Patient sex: M
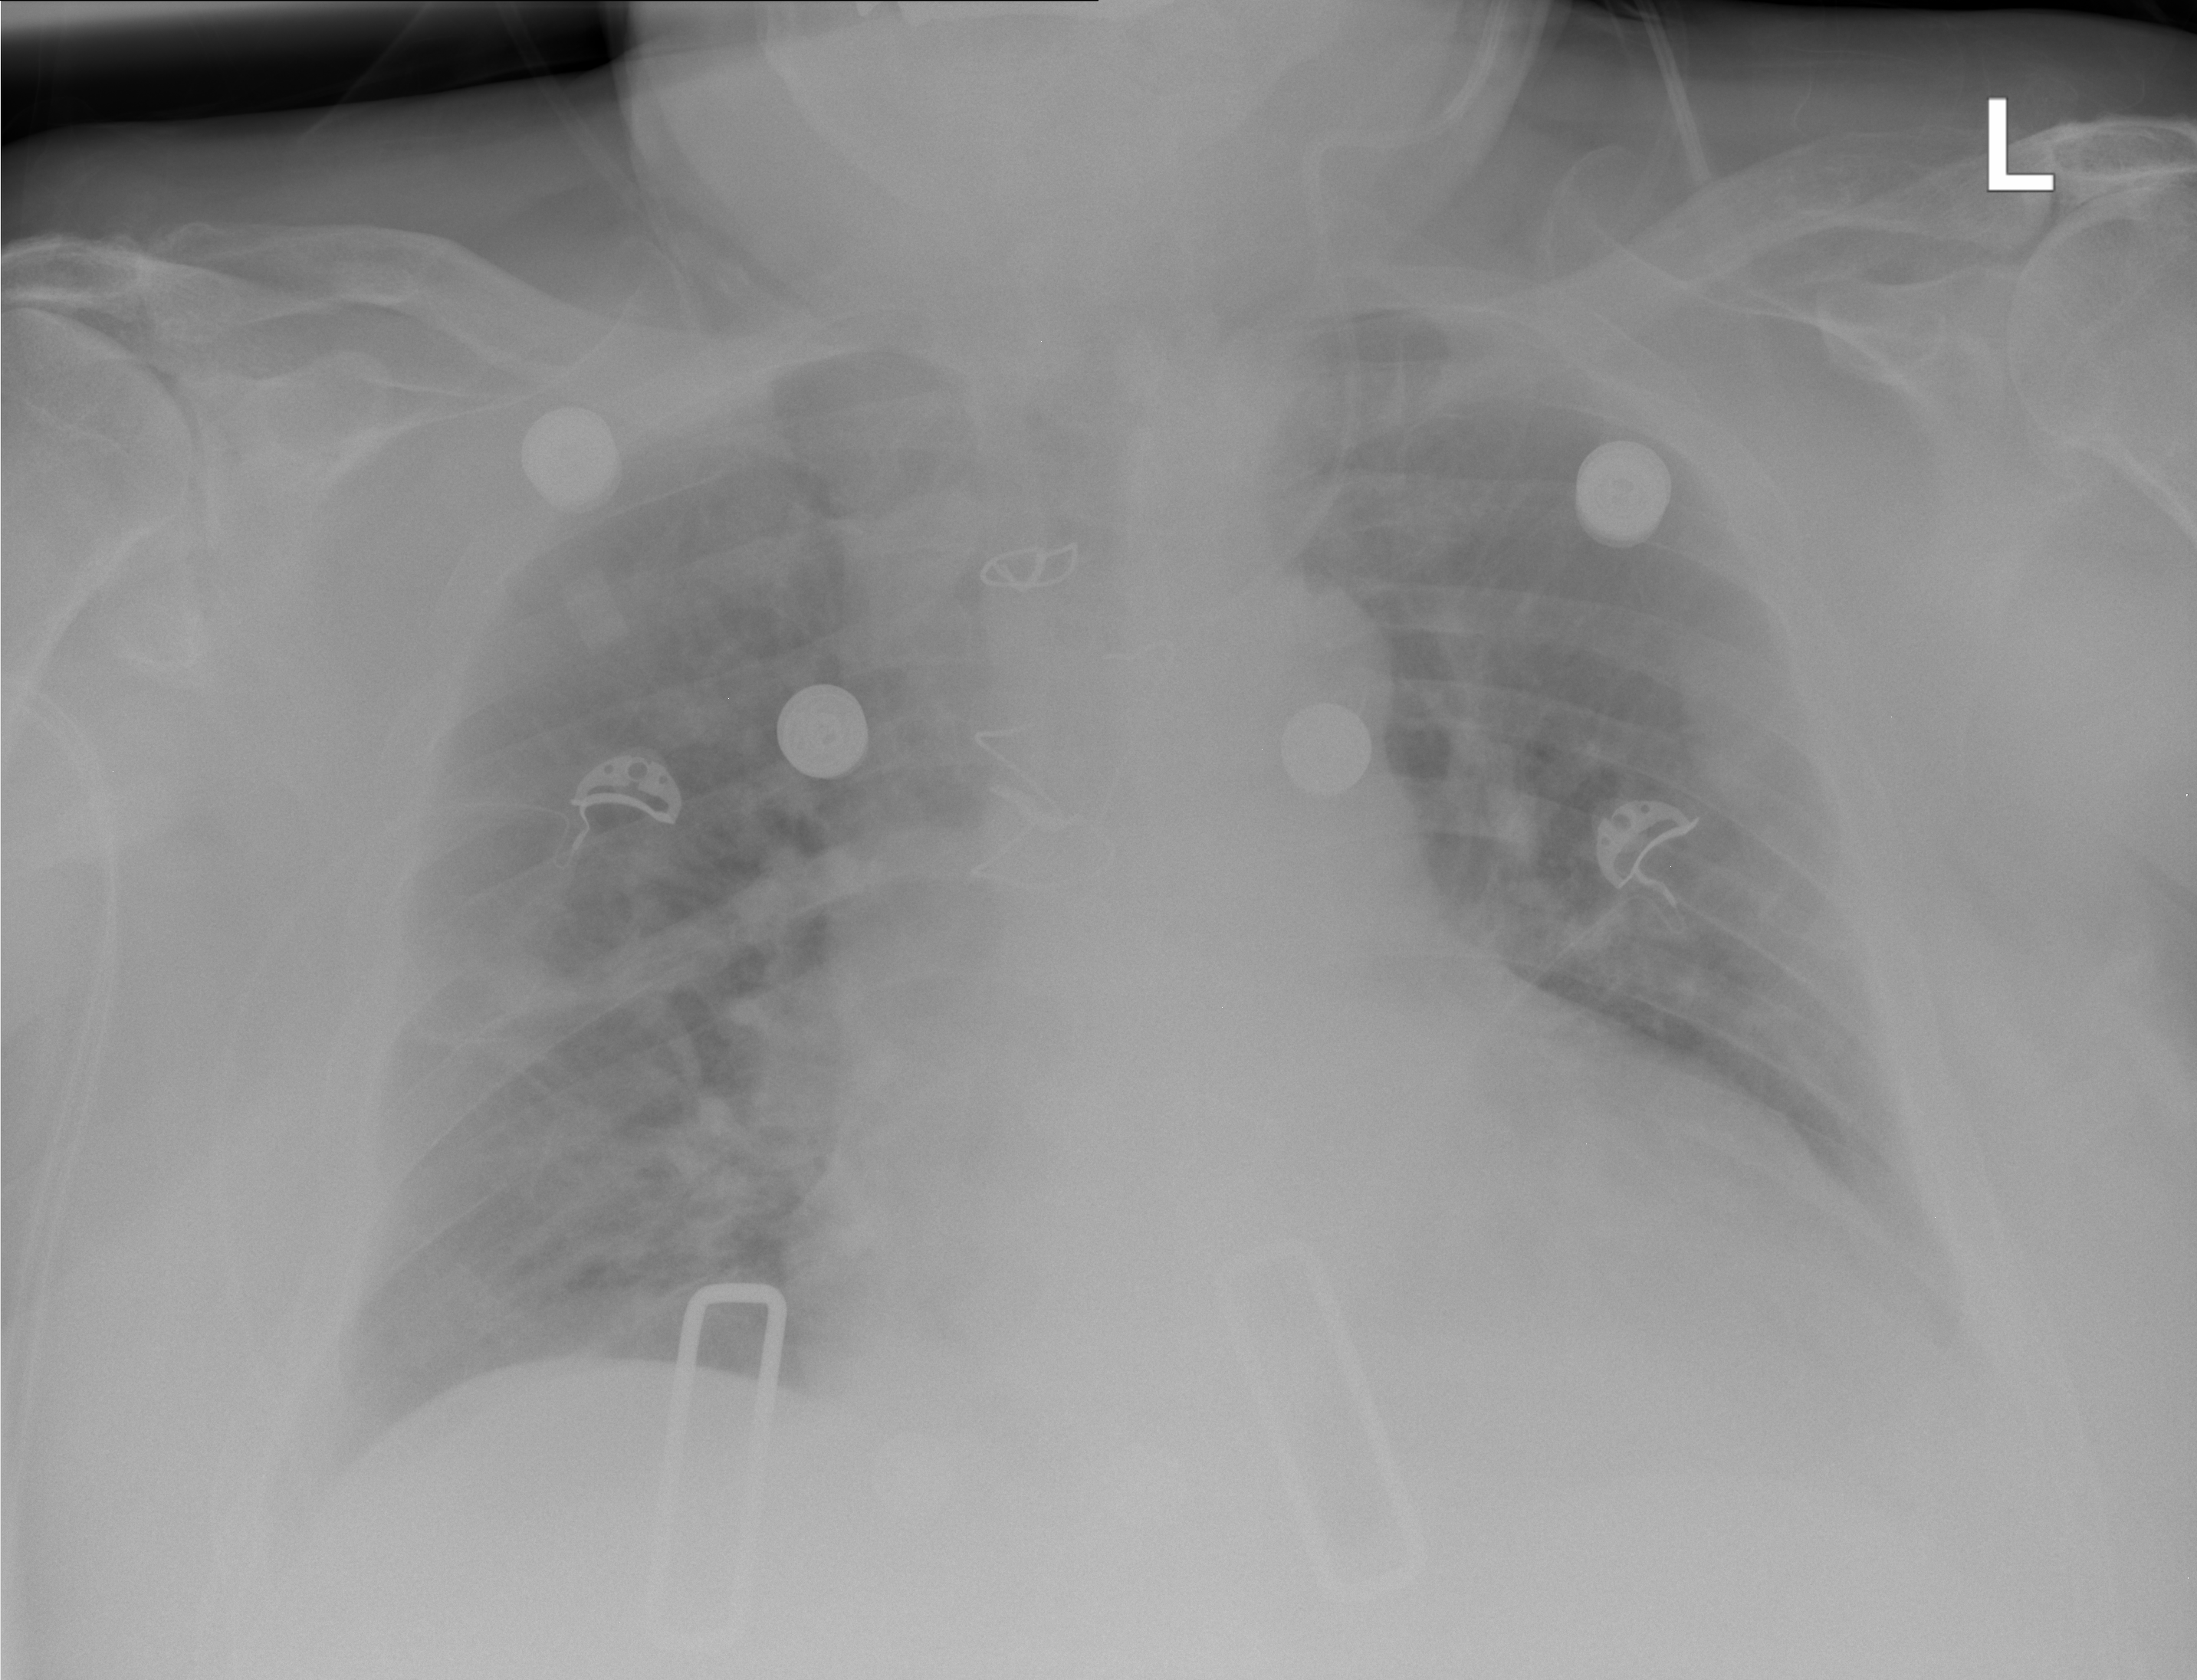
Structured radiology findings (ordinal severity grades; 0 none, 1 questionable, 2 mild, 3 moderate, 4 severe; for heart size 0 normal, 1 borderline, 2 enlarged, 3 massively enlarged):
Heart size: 2
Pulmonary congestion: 2
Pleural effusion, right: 1
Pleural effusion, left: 1
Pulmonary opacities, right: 2
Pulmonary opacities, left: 1
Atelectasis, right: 2
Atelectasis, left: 2